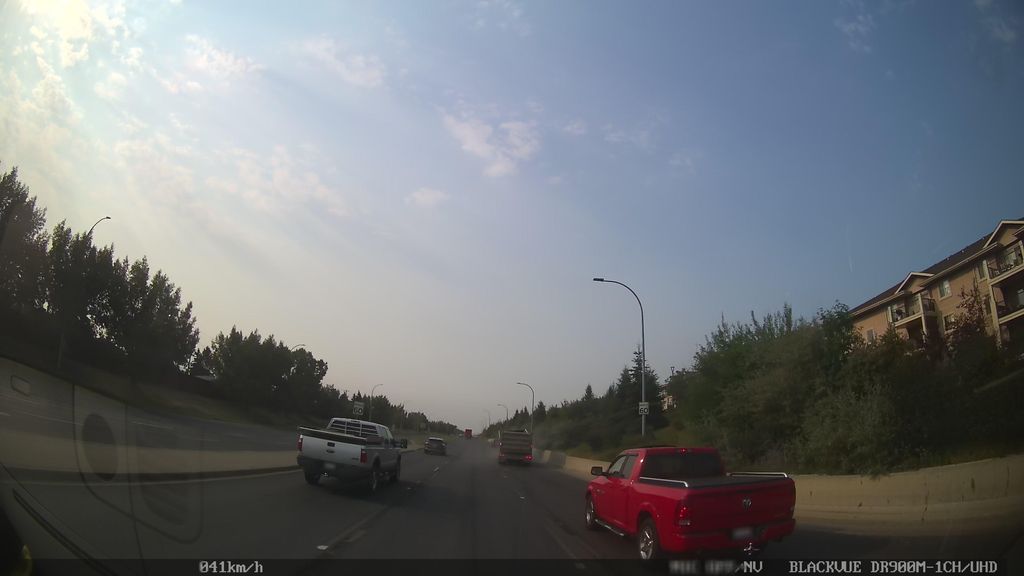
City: edmonton